Field crop: maize
Growth stage: 2
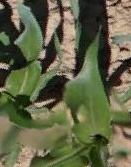
Species: maize